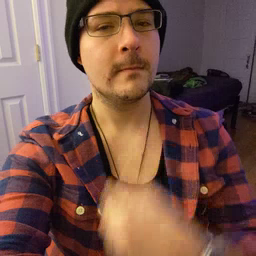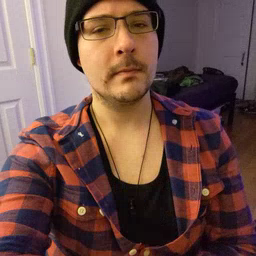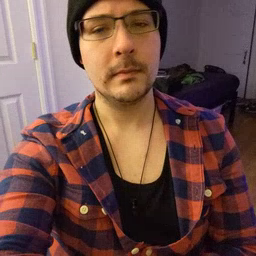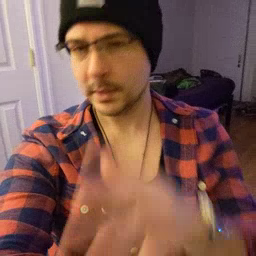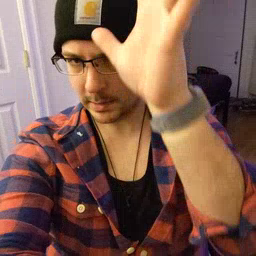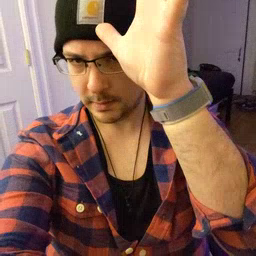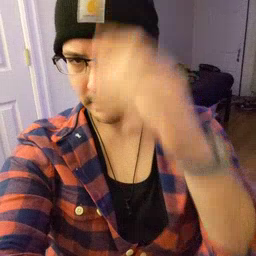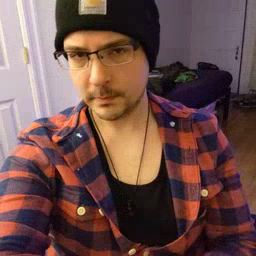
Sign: dad